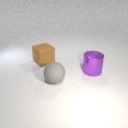
large gray rubber sphere in front of large brown rubber cube